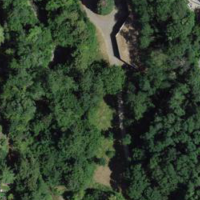
EUNIS habitat code: 53
Species observed at this site:
Juglans regia
Allium ursinum
Urtica dioica